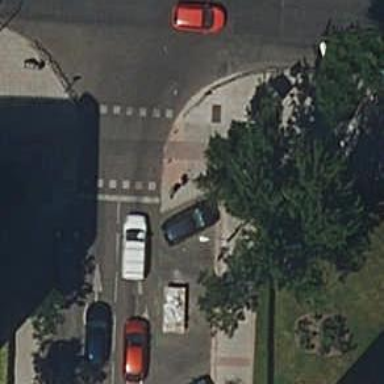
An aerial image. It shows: Road crossing with traffic signals.